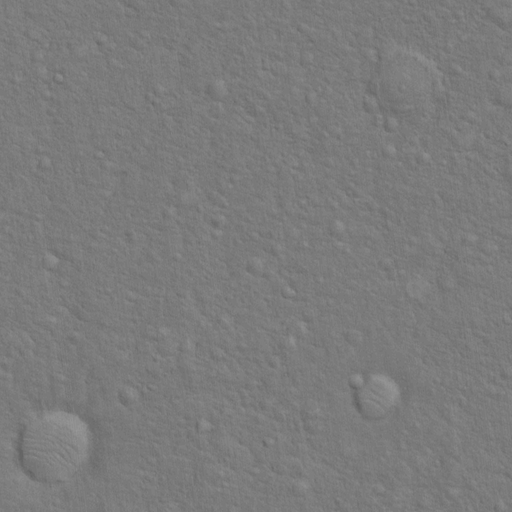
Classes present: Background